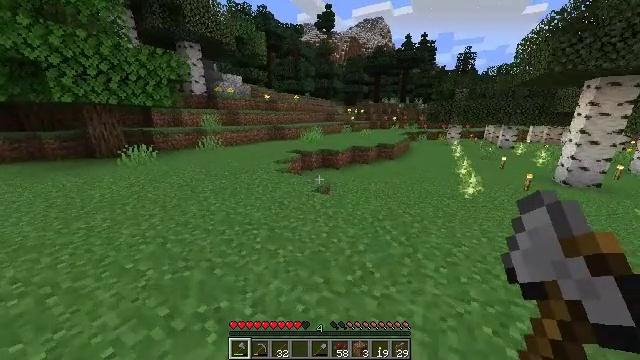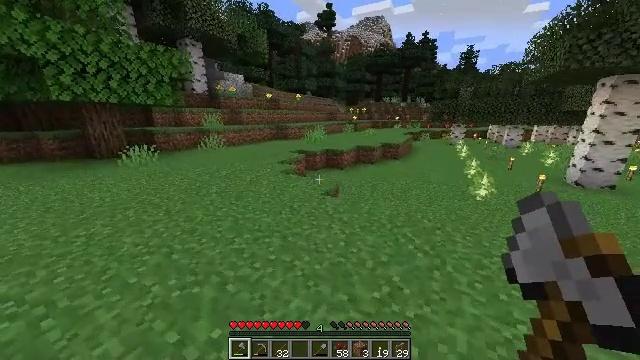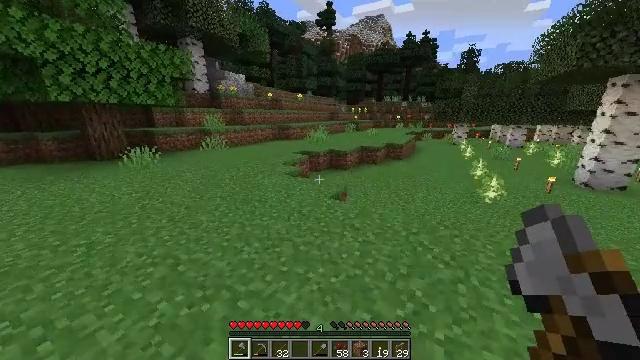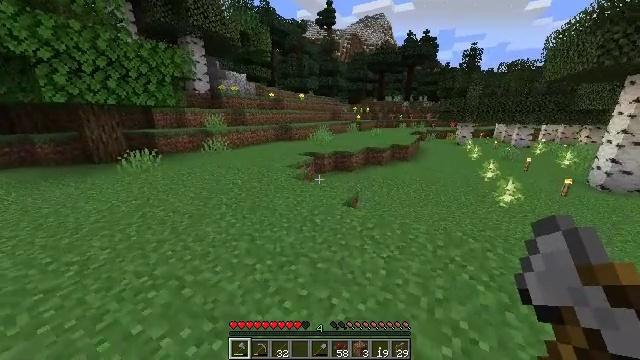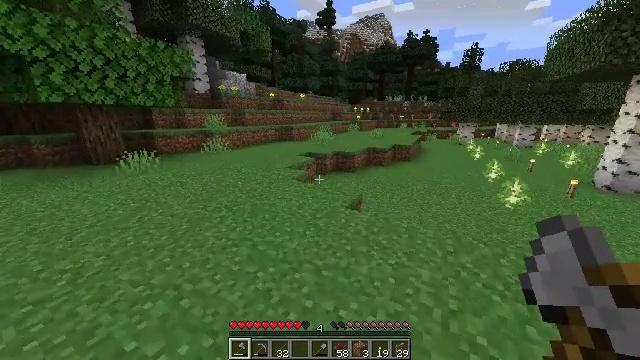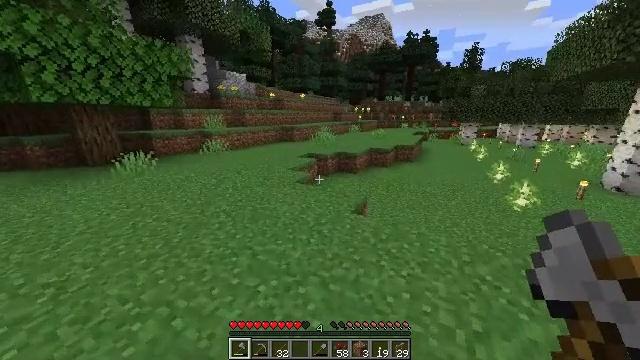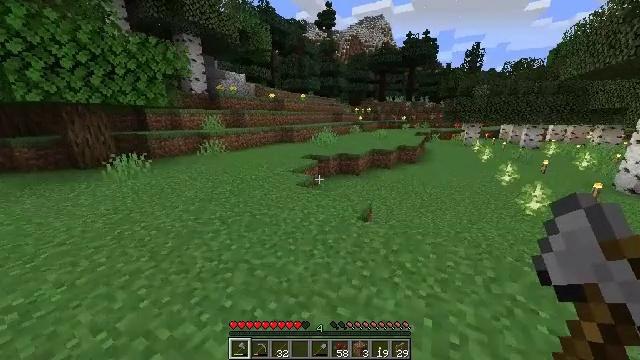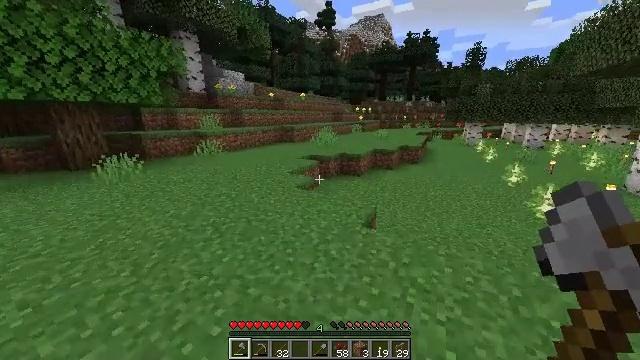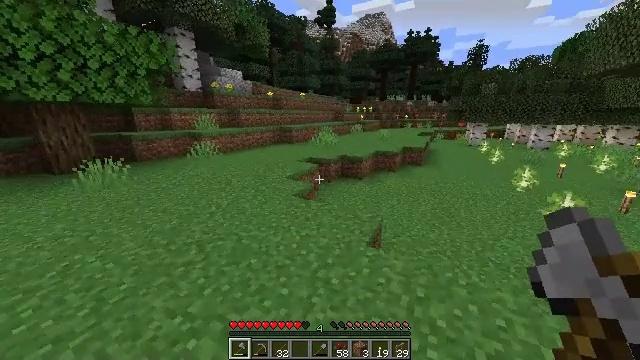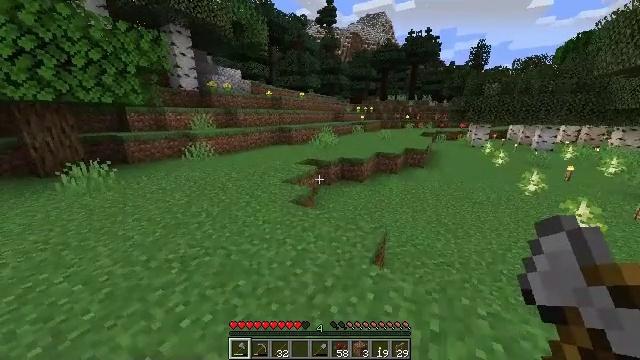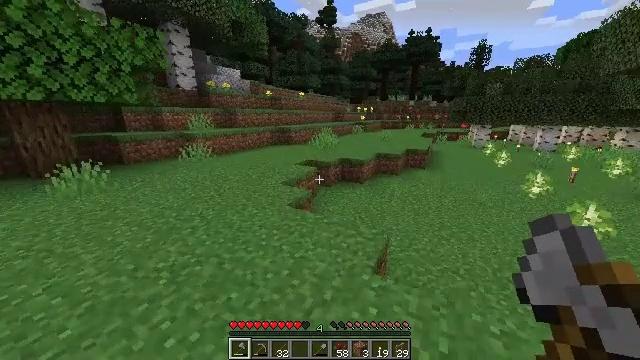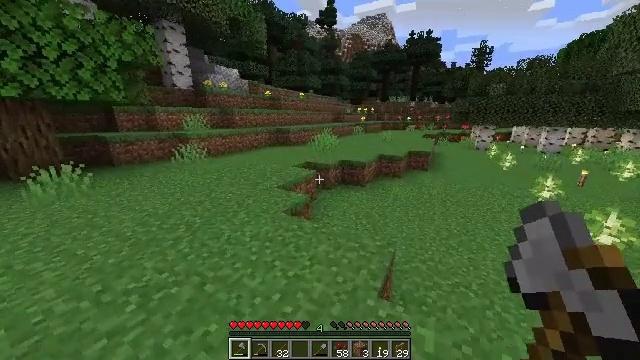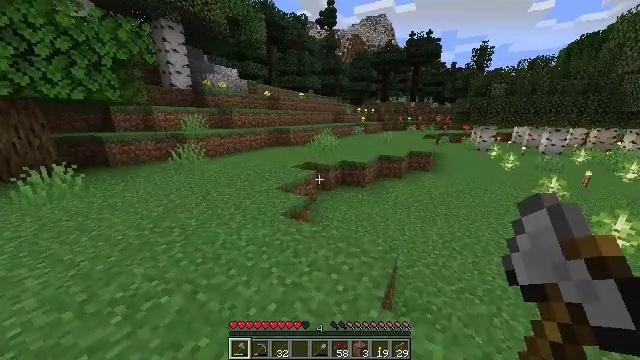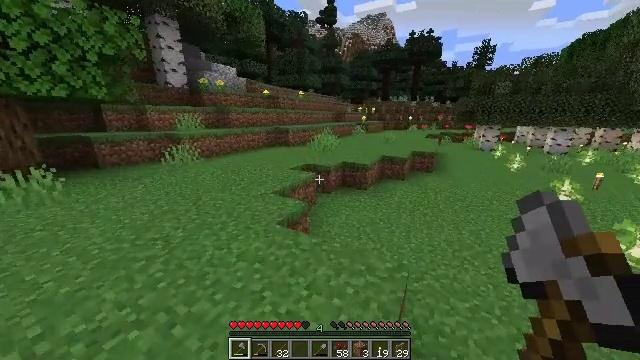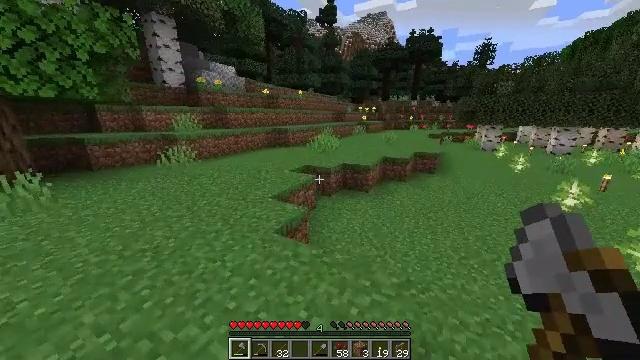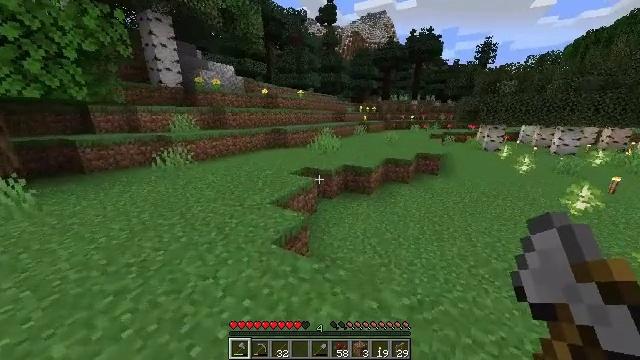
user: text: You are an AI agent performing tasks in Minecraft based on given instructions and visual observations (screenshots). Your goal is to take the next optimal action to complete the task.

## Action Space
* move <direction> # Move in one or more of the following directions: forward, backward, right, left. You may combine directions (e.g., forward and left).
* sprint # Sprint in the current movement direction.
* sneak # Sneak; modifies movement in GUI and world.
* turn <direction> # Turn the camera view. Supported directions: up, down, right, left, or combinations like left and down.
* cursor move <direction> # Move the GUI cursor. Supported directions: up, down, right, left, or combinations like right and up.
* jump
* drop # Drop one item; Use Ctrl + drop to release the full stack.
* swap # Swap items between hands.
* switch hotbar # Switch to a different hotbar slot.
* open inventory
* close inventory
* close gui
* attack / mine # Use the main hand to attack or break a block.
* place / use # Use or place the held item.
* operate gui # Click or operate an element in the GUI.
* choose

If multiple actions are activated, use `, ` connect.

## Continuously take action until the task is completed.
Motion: motion action
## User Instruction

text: Break the birch sapling to collect it.
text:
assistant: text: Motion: move forward and move left
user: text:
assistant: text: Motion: move forward and move left
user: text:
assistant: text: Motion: move forward
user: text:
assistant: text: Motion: move forward
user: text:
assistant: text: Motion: move forward
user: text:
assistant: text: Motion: move forward
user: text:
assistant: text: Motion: move forward
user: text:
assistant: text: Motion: move forward
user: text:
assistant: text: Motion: move forward
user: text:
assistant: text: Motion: move forward
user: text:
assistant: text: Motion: move forward
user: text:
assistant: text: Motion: move forward
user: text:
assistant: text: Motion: move forward
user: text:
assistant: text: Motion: move forward
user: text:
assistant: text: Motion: move forward
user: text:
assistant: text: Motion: move forward
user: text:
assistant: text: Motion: move forward
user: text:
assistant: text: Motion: move forward
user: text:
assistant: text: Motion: move forward
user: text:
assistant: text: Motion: move forward and move right
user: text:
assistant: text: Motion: move forward and move right
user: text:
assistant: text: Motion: move forward and move right
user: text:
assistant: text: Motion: move forward and move right
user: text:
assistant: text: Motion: move forward and move right
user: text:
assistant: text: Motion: move forward and move right
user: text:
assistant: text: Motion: move forward and move right
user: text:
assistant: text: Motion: move forward and move right
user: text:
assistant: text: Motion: move forward and move right
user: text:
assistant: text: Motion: move forward
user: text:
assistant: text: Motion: move forward